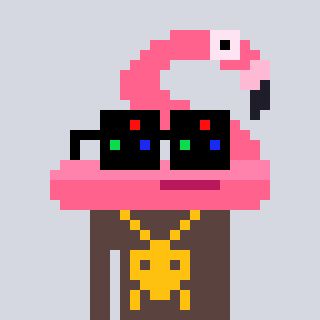
a pixel art character with square black sunglasses, a flamingo-shaped head and a darkbrown-colored body on a cool background